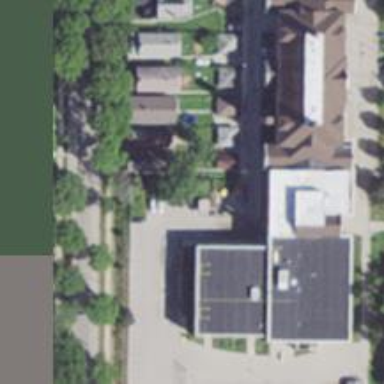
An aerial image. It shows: School.